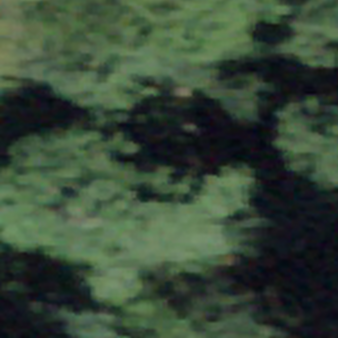
Label: other